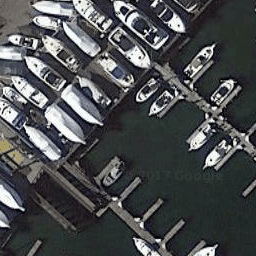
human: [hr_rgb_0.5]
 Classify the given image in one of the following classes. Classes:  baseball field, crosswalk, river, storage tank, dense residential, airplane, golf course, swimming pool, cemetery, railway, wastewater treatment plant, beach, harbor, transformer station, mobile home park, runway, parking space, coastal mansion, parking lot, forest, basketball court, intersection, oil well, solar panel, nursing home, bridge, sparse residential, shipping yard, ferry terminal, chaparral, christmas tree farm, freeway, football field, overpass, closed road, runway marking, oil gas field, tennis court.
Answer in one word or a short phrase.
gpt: harbor